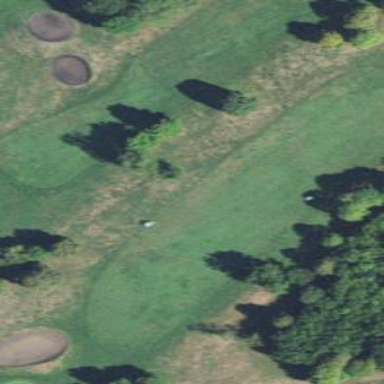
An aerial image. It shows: Golf fairway with grass surface.